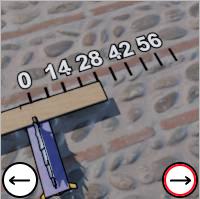
Task: length
Answer: 28
First scale value: 14.0